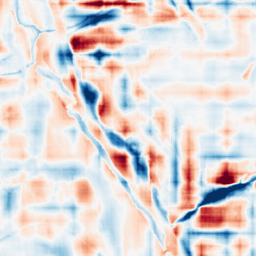
Category: wavelet
Decomposition family: wavelet_reverse_biorthogonal
Decomposition parameters: wavelet: rbio2.4
level: 5
Upsampling method: sinc_blackman
Upsampling parameters: scale: 4
kernel_size: 8
Upsampling scale: 4